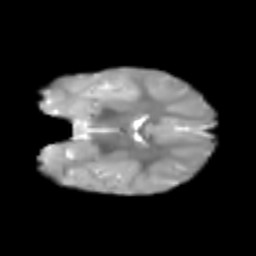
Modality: T2w
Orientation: coronal
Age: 6
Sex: female
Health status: healthy